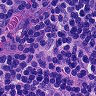
Metastatic tissue present: no